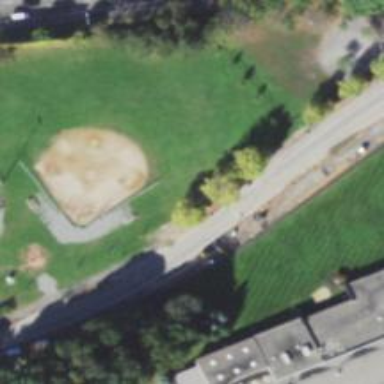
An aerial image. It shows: Baseball pitch for leisure land activities.